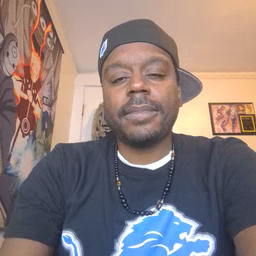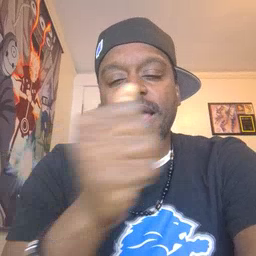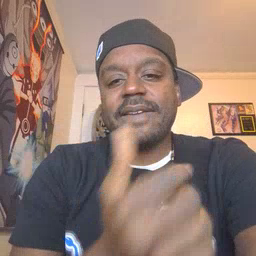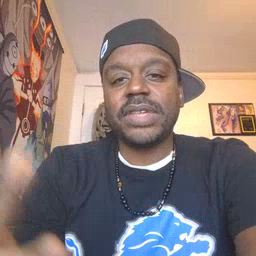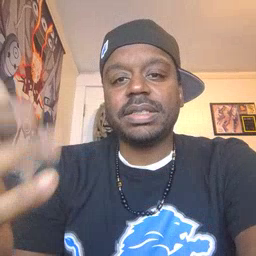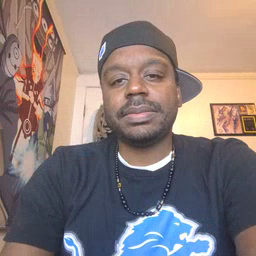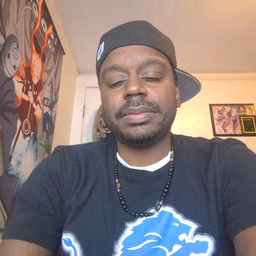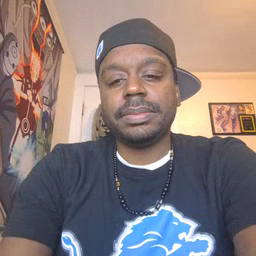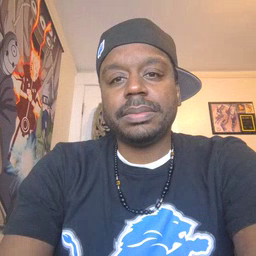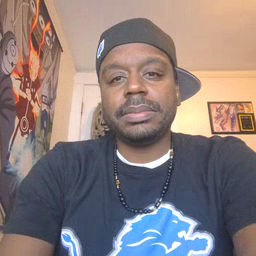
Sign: every